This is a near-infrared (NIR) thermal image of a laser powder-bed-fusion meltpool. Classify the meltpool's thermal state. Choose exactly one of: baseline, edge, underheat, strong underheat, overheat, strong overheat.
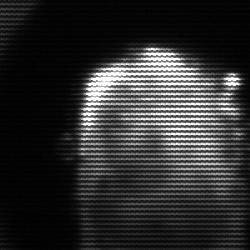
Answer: baseline